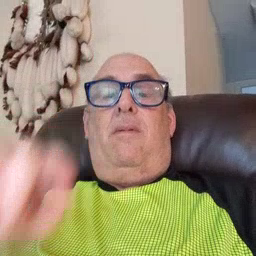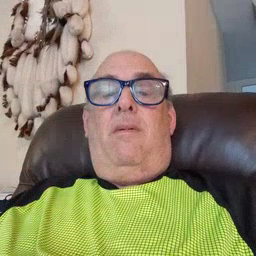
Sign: wake